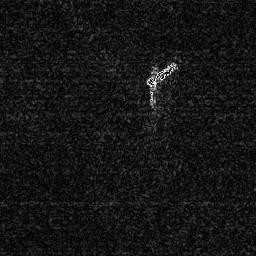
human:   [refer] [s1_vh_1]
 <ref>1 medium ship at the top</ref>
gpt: <box>[[55, 23, 69, 33, 0]]</box>